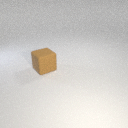
large brown rubber cube